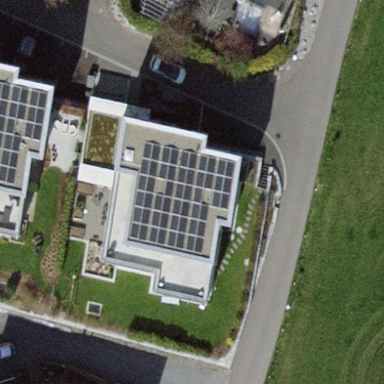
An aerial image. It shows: Solar power generator installed on the roof.